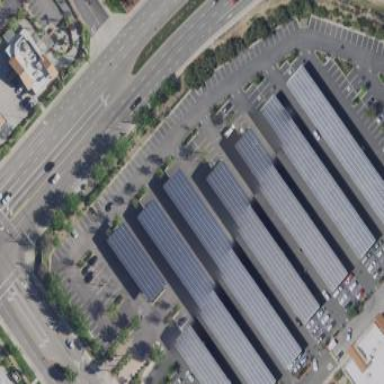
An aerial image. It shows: Solar photovoltaic panel generator on roof of building.